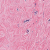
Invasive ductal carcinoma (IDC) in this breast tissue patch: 0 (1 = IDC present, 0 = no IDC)